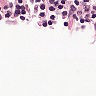
Metastatic tissue present: no